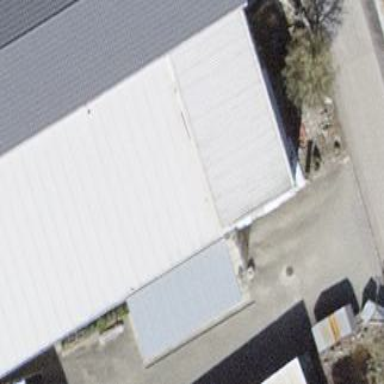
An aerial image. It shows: Industrial building.